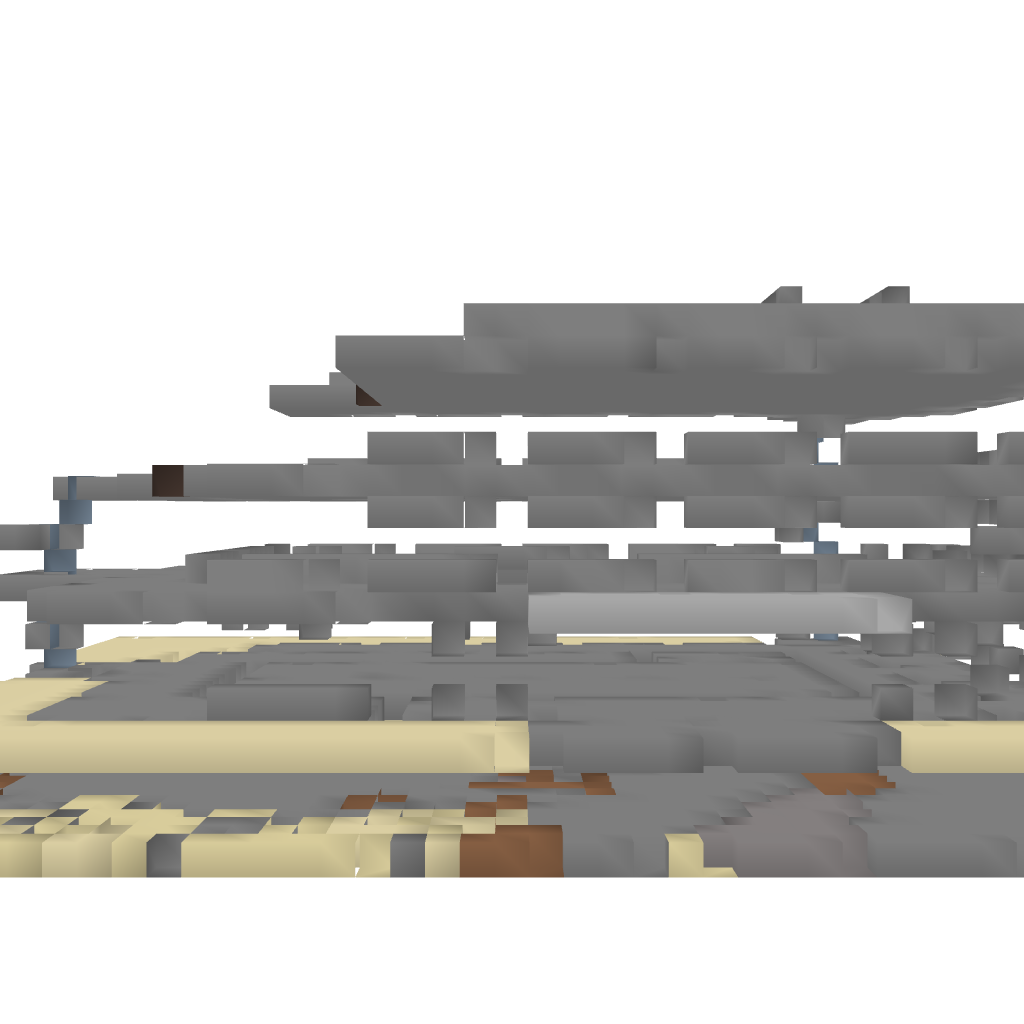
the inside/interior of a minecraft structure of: DayZ Arma Building